Chest X-ray. View position: AP
Patient age: 66
Patient sex: M
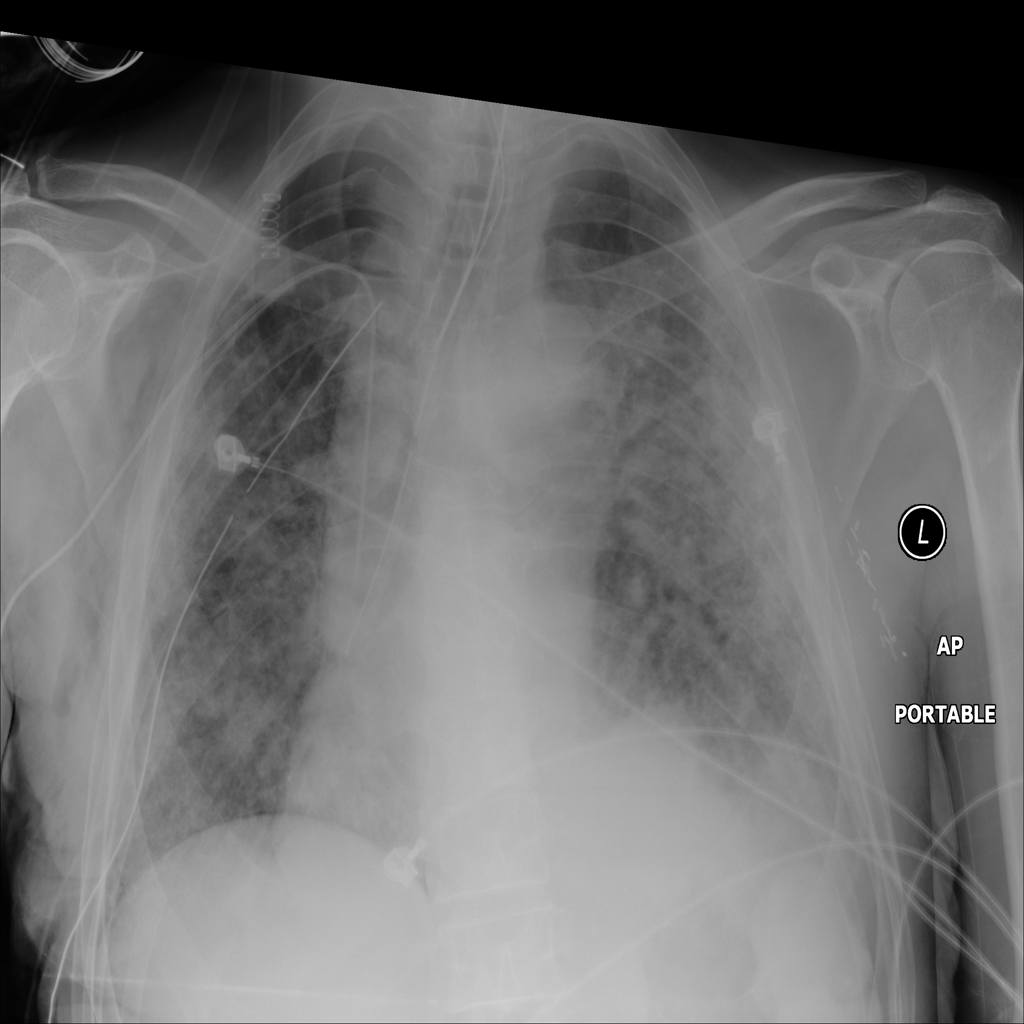
Finding: Pneumothorax